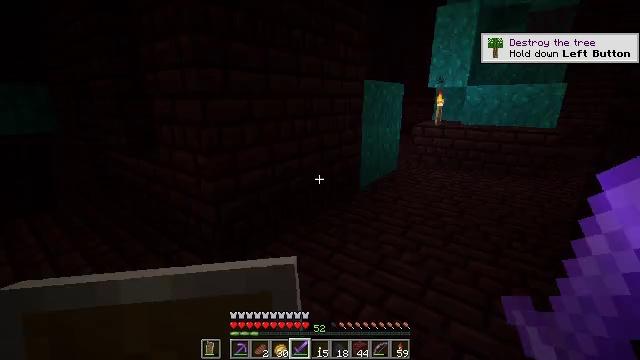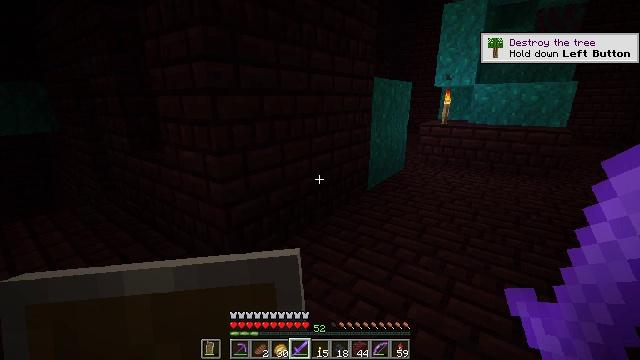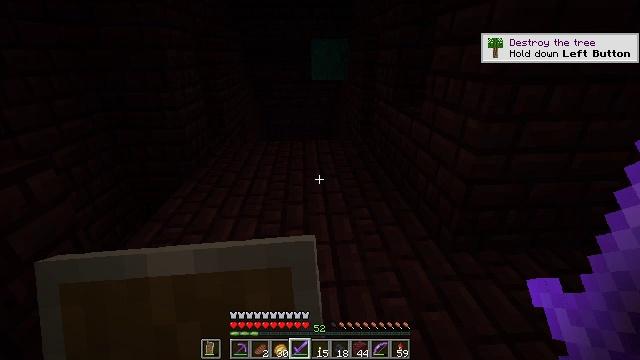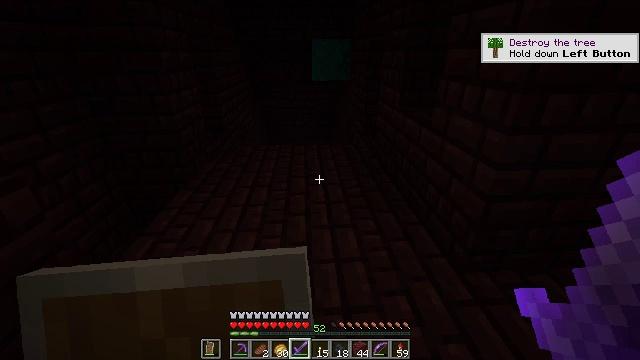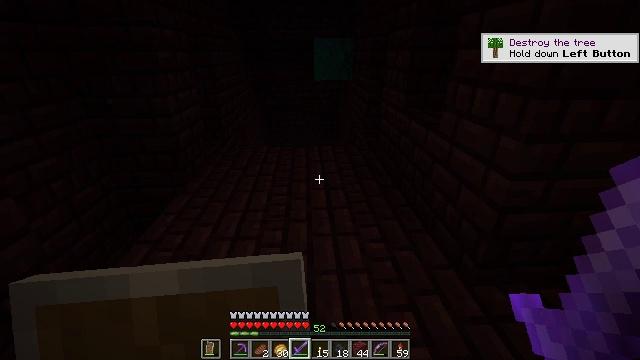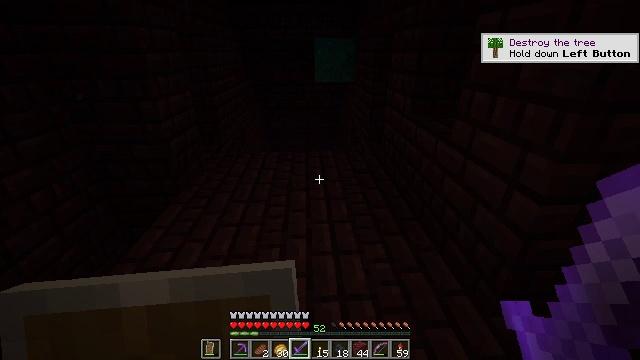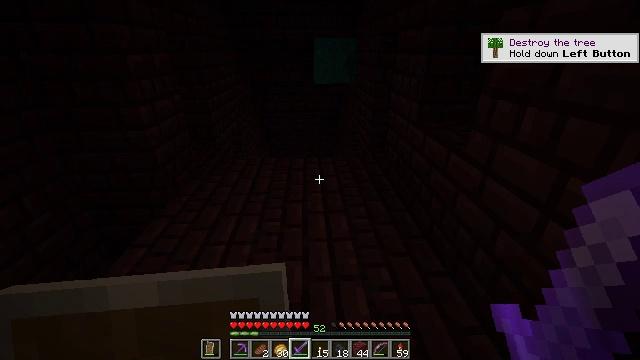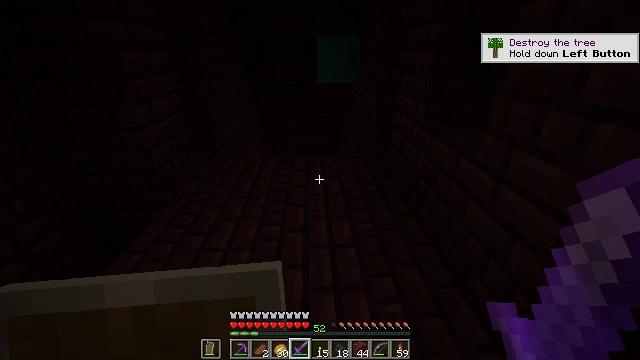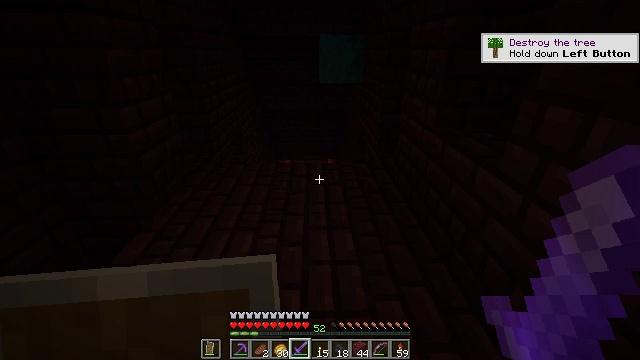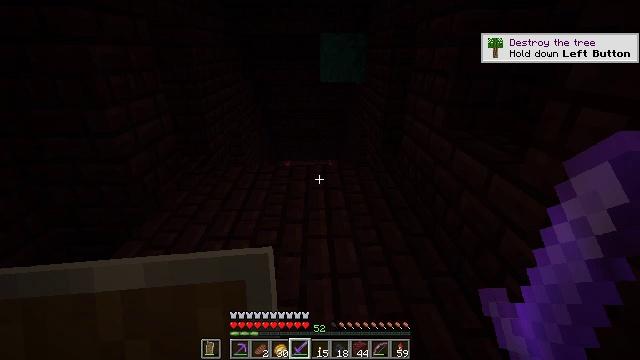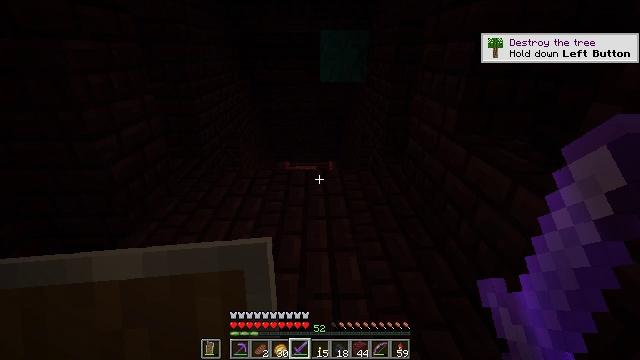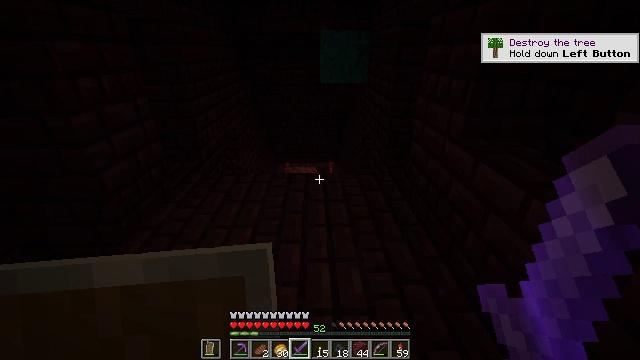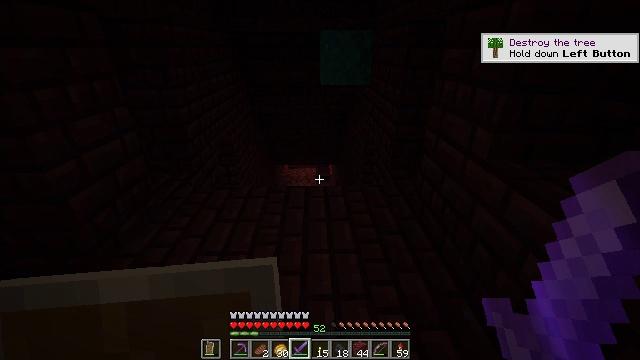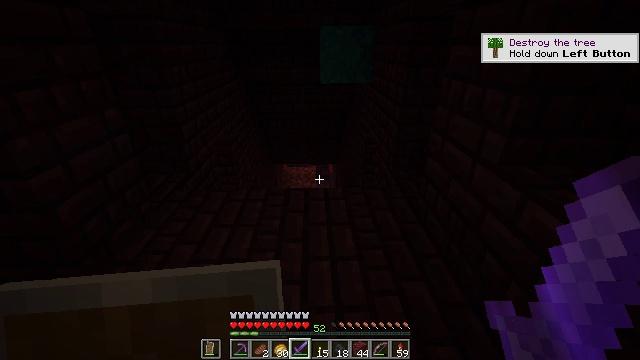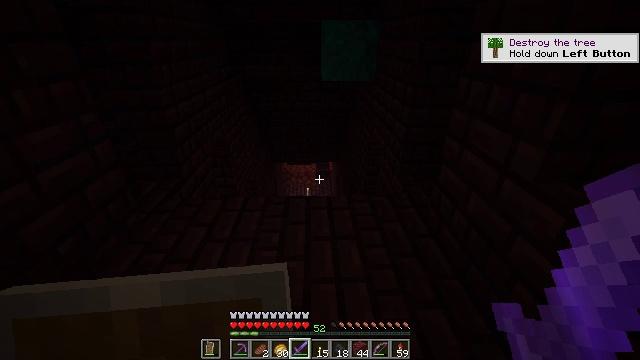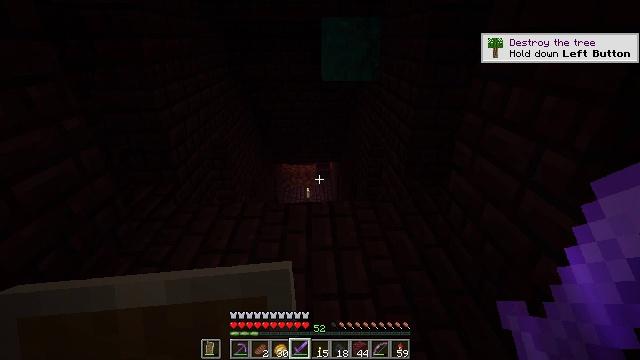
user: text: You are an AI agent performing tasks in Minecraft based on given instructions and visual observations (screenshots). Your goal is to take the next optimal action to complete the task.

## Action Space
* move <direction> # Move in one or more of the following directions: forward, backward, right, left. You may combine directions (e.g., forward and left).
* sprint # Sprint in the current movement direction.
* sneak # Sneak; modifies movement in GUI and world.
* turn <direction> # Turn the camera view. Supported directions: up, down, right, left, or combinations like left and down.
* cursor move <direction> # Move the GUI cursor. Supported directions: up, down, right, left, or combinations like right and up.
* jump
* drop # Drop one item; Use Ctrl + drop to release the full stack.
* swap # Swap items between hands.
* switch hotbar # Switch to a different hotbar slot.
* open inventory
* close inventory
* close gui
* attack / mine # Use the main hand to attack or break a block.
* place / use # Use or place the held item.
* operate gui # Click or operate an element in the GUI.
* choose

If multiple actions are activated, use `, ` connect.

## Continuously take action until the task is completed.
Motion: motion action
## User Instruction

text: Gather the torch from its position.
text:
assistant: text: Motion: move forward and move left
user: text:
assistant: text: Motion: move forward and move left, turn left and down
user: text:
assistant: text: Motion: move forward
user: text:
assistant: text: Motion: move forward
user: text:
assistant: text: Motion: move forward
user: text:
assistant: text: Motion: move forward
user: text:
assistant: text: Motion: move forward
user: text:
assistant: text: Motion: move forward
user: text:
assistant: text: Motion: move forward
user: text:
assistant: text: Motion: move forward
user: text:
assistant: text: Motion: move forward
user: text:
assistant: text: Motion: move forward
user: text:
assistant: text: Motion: move forward
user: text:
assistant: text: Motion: move forward
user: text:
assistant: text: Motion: move forward
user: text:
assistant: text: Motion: move forward
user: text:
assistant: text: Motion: move forward
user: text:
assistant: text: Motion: move forward
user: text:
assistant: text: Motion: no_op
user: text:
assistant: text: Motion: no_op
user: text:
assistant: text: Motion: turn left
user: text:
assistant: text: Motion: turn left
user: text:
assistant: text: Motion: turn left and up
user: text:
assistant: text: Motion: turn left
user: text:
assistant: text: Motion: turn left and up
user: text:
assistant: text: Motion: turn left and up
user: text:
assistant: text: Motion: turn left and up
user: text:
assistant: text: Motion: turn left
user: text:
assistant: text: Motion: turn left and up
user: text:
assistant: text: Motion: turn left